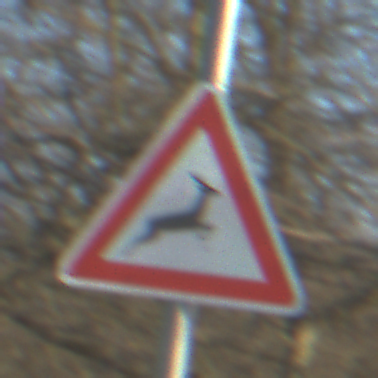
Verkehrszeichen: WildwechselLinks
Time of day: MorningAfternoon
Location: Outdoor (Nature)
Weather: Clear
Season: NotSpecified
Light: Natural